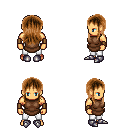
a pixel art fantasy rpg character, male body template, human, tanned skin, brown tunic, white pants, brown unkempt hairstyle, leather bracers, metal boots, four views (front, back, left, right), 2x2 character sprite sheet, small pixel art, hard edges, no anti-aliasing